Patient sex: F
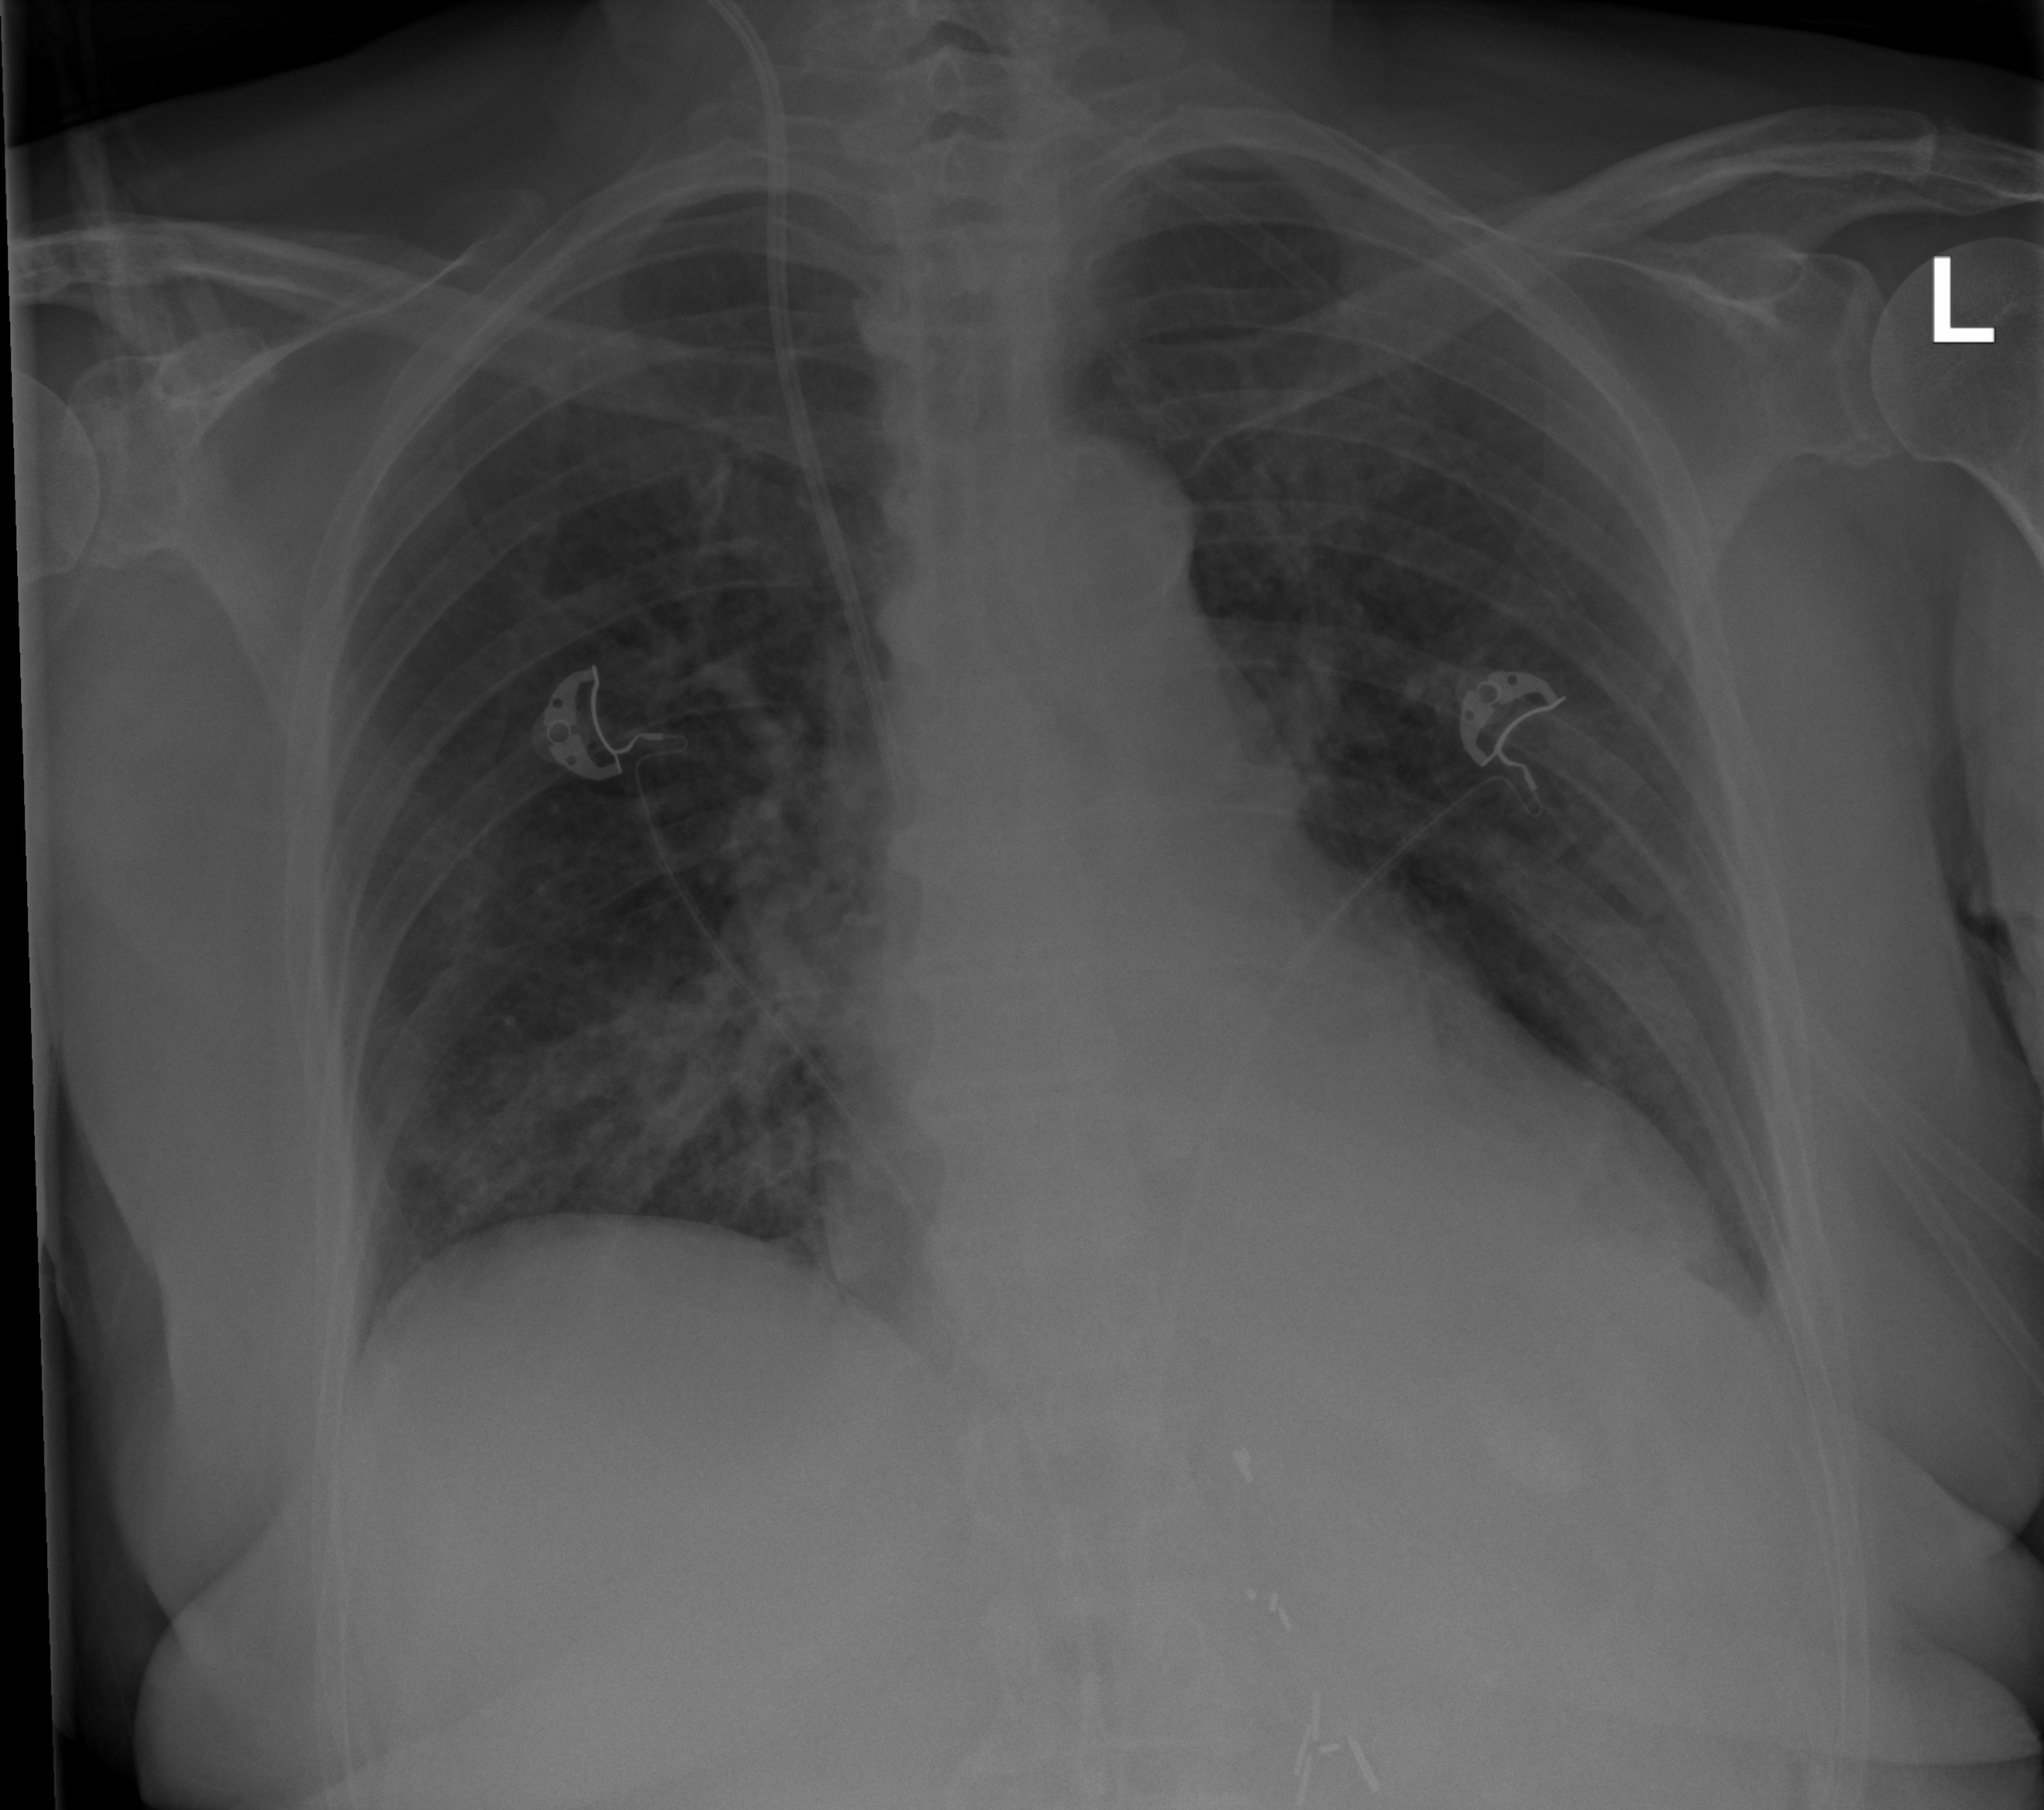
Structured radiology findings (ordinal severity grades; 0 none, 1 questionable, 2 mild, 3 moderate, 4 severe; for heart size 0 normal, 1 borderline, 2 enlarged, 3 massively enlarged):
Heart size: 2
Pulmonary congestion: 2
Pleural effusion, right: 0
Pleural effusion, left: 0
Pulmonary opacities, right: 2
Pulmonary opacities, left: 0
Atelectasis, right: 0
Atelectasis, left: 0